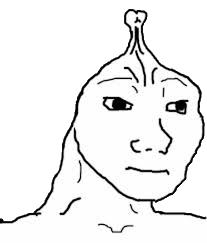
Label: 5_Brainlet